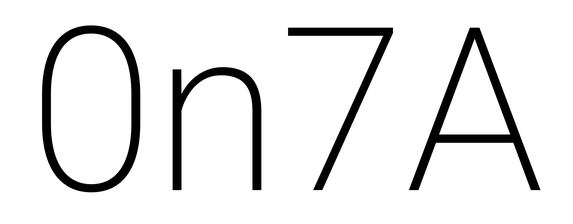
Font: Roboto_ExtraLight